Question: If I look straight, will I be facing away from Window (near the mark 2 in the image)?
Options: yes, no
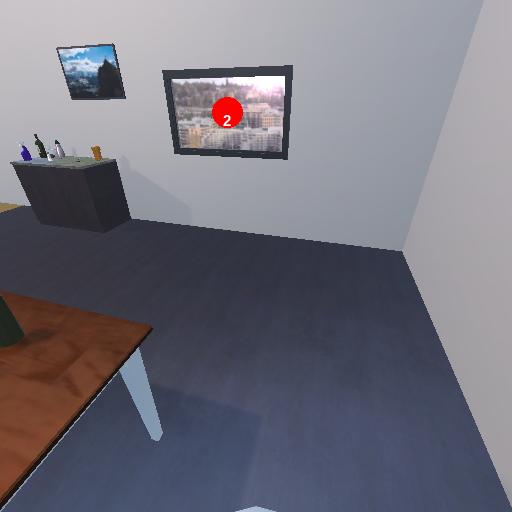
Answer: yes